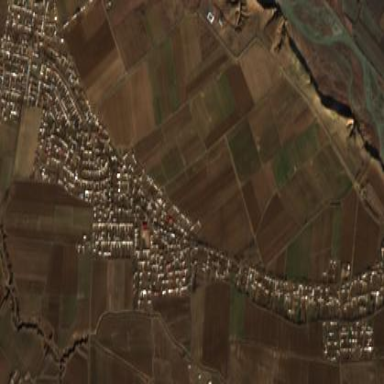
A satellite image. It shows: Residential area located in small hamlet.